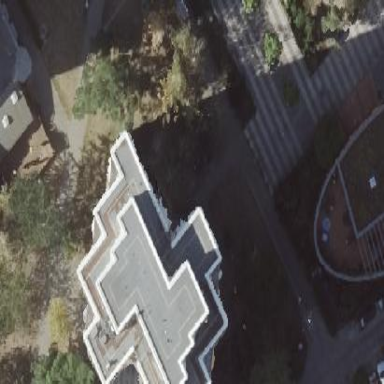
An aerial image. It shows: Part of building is shown in the image.